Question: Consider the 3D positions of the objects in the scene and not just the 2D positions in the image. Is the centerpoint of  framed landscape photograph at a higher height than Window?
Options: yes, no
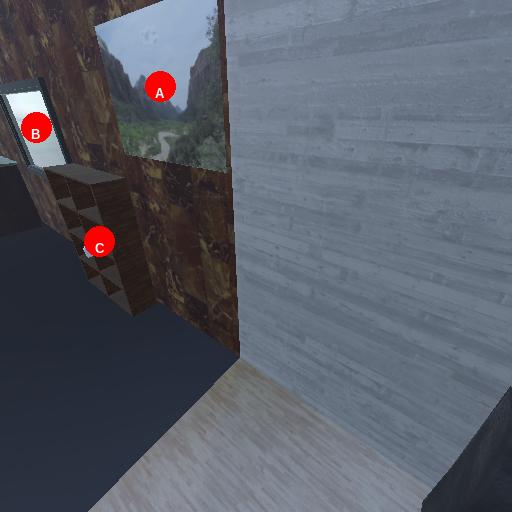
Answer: yes